Question: Here is my code:
'''
var rawdata='".$performances."';
var mydata=jQuery.parseJSON(rawdata);
if(mydata){
var realData=[];
realData=[
['Activities', 'Performance'],
];
for (x in mydata)
{
var a=parseFloat(mydata[x]['activities']);
var b=parseFloat(mydata[x]['performance']);
realData[x]=[a,b];
}
var data = google.visualization.arrayToDataTable(realData);
var options = {
title: 'Overall Performance',
legend: { position: 'top', maxLines: 3 },
hAxis: {title: 'Activities'},
vAxis: {title: 'Performance'}
};
var chart = new google.visualization.LineChart(document.getElementById('chart_div_line'));
chart.draw(data, options);
'''
And the output is:

I want to change the current x axis value to be integer: 1,2,3,4,...., how can I do it?
Thanks in advance.
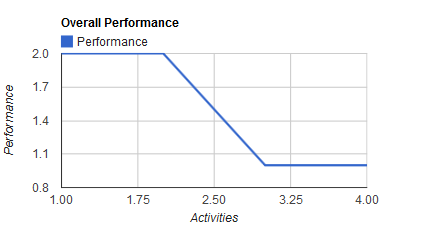
Answer: There are a couple different approaches you can take to fix this. The first is to set the axis range and gridline count so that the chart defaults to showing integer values, eg:
'''
vAxis: {
viewWindow: {
min: 0,
max: 2
},
gridlines: {
count: 3
}
}
'''
Generally, if 'min' and 'max' are integers and '(max - min) / (count - 1)' is an integer, then the gridlines (and hence axis labels) will fall on integer values. This approach works best with the y-axis when you know the range of valid values for your chart; you can use it for the x-axis too, but I don't see it used very often.
The other approach is to use the 'h/vAxis.ticks' option to specify the locations of gridlines and labels. The 'ticks' option takes an array of values or objects. Values specify the location of a gridline. Objects have 'v' and 'f' properties; the 'v' property specifies the location of the gridline and the 'f' property specifies the label to use. Any values or objects without a specified 'f' property will generate an axis label according to the axis 'format' option.
'''
hAxis: {
ticks: [1, 2, 3, 4]
}
'''
or:
'''
hAxis: {
ticks: [{v: 1, f: 'one'}, {v: 2, f: 'two'}, {v: 3, f: 'three'}, {v: 4, f: 'four'}]
}
'''
You can mix and match objects and values in the array however you like. This approach works equally well with both the x and y axes.
You can take one approach with one axis and the other approach with the other axis, but if you mix them on the same axis, be aware that the 'ticks' option overrides 'gridlines.count', and if you place a tick mark outside the range of the 'viewWindow' settings, you will not see it.